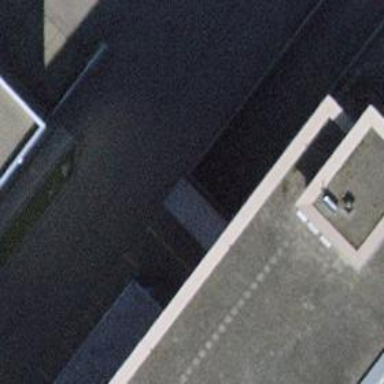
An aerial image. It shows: Parking area.